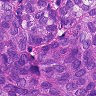
Metastatic tissue present: yes